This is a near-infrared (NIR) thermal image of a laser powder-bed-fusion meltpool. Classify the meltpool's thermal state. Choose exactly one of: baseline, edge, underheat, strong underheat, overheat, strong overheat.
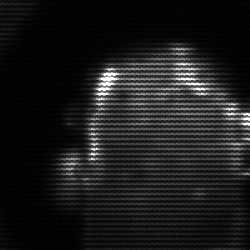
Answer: baseline